Field crop: maize
Growth stage: 2
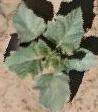
Species: datura